Brain MRI, t1w sequence, axial 2D slice.
Patient: age 29, sex F, weight 95 kg, height 1.95 m
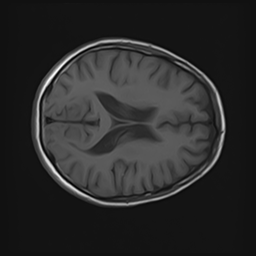